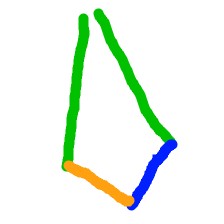
Shape: kite